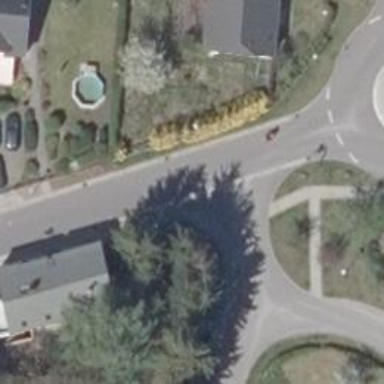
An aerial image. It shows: Crossing on footway.